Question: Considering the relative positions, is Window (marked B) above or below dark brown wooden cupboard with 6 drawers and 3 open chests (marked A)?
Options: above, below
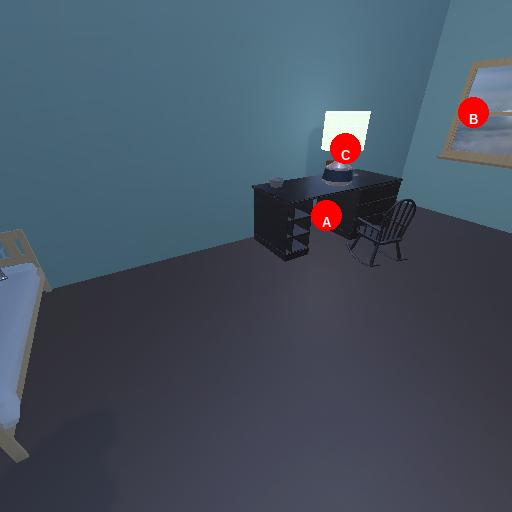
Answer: above